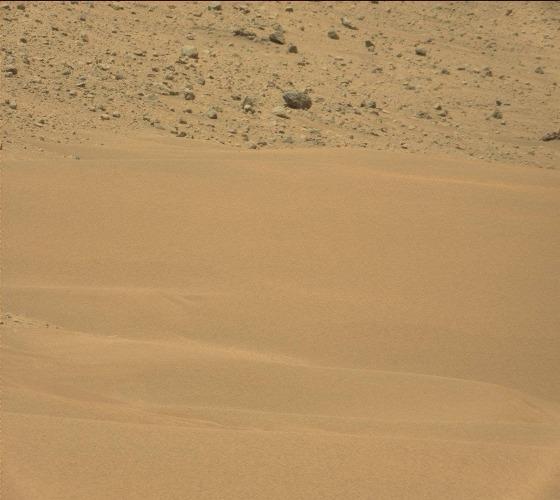
Terrain classes present: Gravel / Sand / Soil, Rock, Shadow